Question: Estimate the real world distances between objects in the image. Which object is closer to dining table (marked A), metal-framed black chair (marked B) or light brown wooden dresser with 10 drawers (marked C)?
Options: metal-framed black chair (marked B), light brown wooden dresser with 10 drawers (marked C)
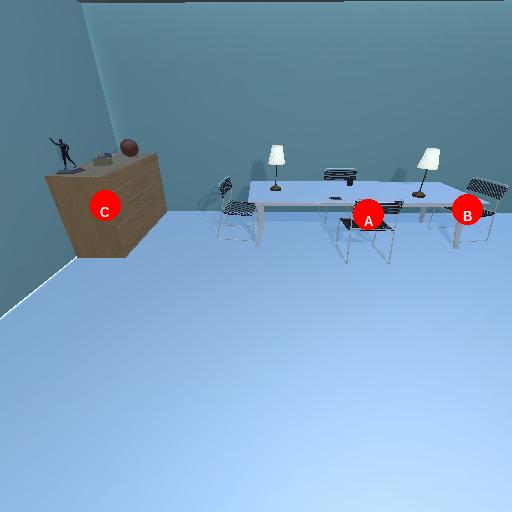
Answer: metal-framed black chair (marked B)